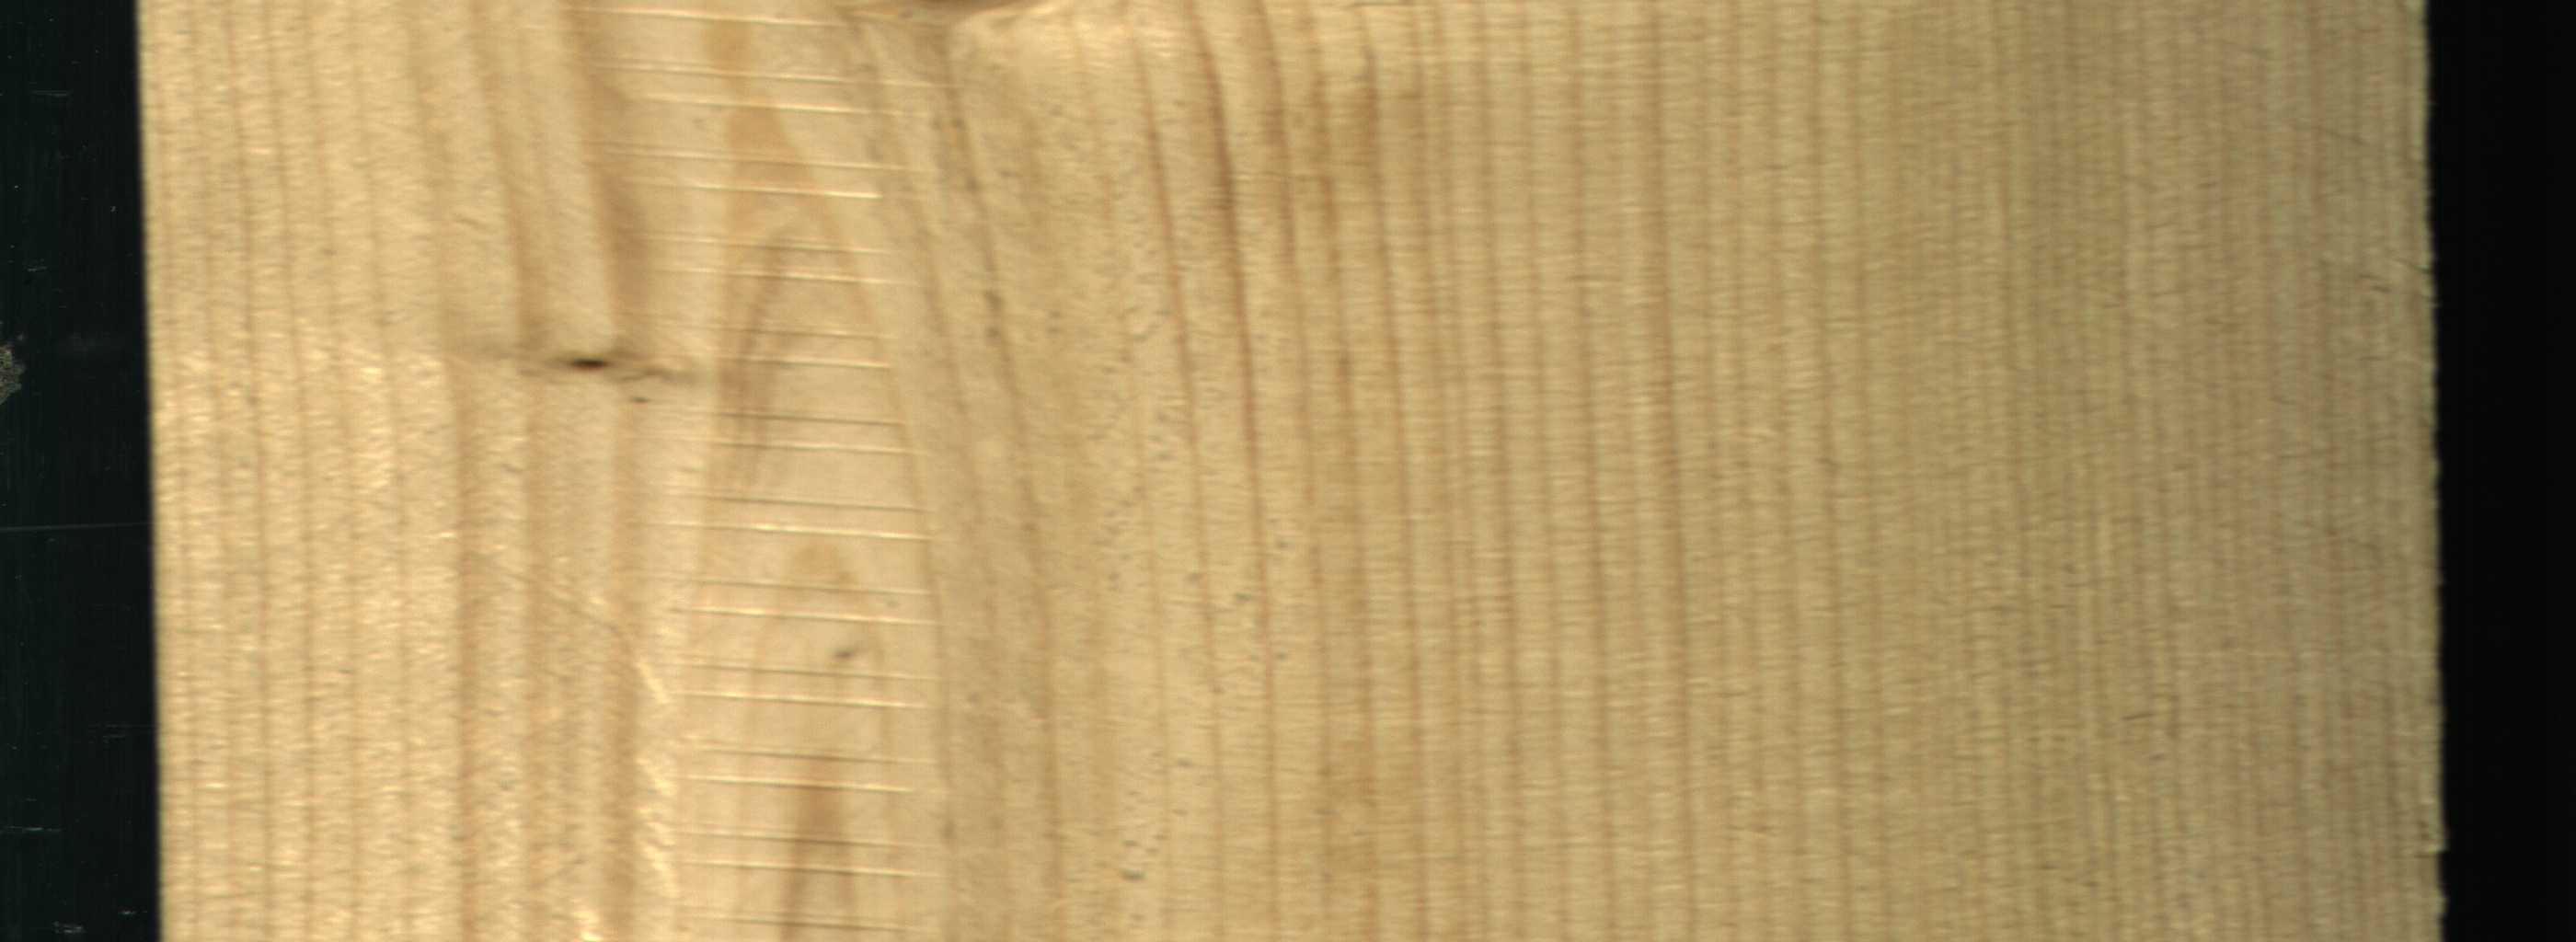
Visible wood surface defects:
Live_Knot